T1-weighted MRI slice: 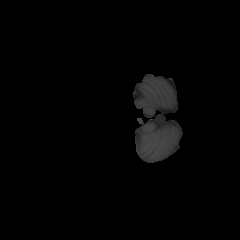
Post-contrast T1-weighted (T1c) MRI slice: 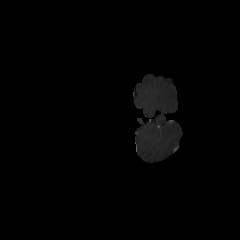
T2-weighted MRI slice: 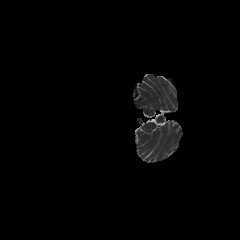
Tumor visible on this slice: no